Question: What is the name of the search engine shown?
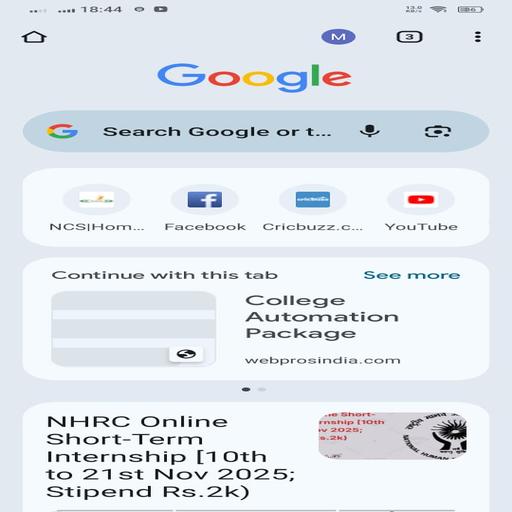
Answer: Google